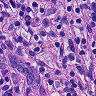
Metastatic tissue present: yes